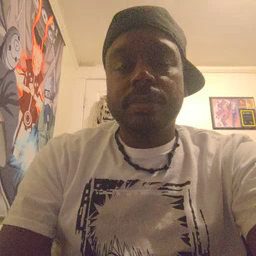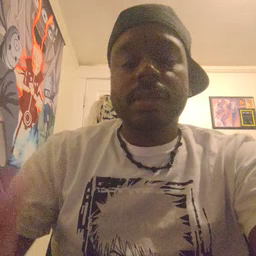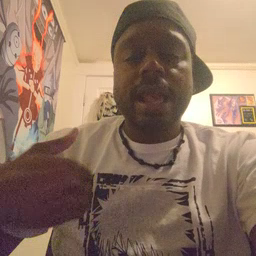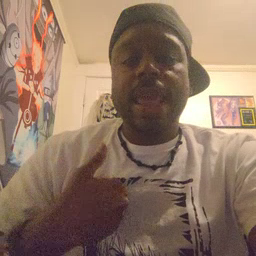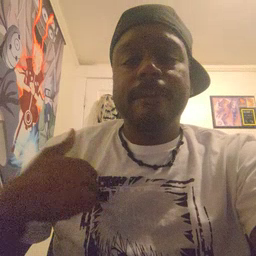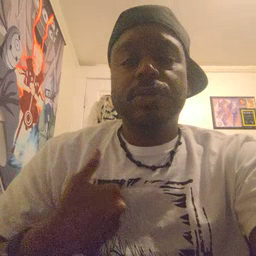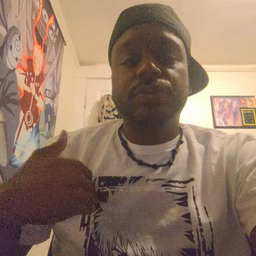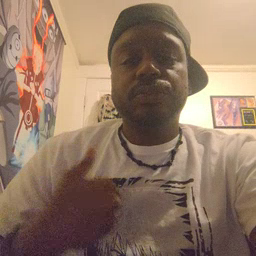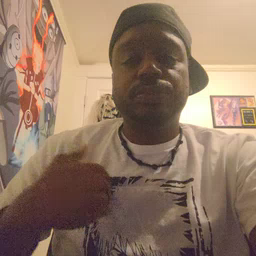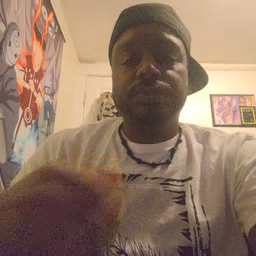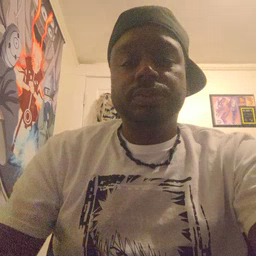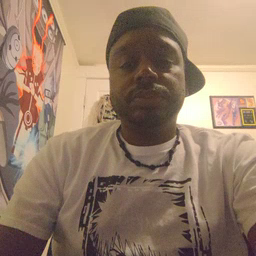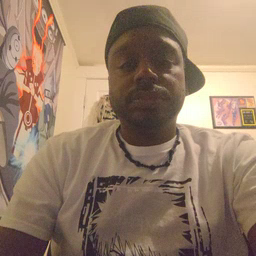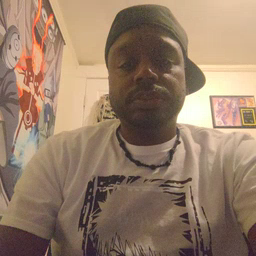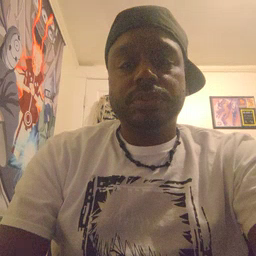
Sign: animal